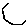
Label: hexagon